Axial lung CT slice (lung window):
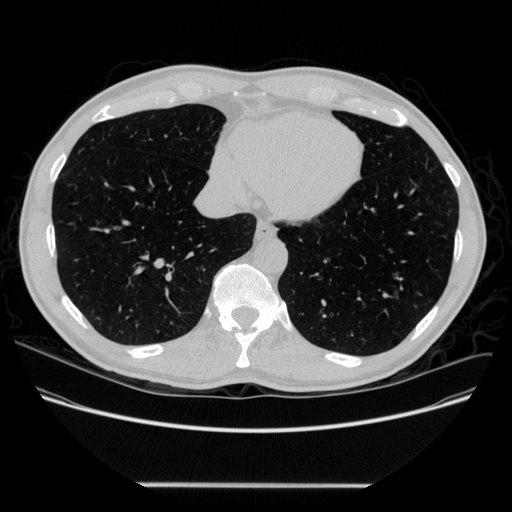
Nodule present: no